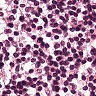
Metastatic tissue present: no